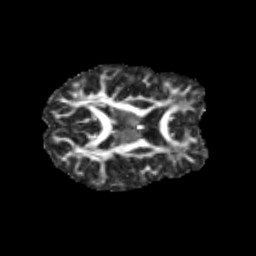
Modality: FA
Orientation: axial
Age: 14
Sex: female
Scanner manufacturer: siemens
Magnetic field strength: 3 T
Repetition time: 3.8 s
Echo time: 0.07 s